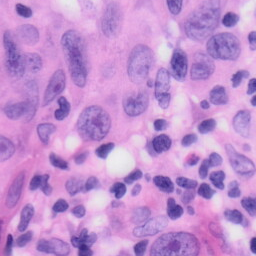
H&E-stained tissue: Skin